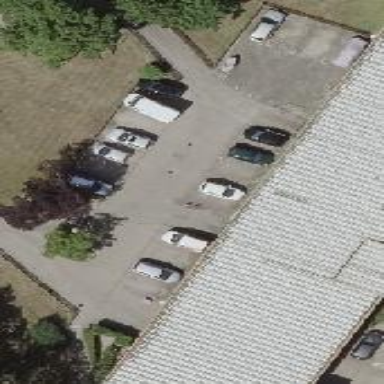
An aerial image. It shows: Parking area with surface.